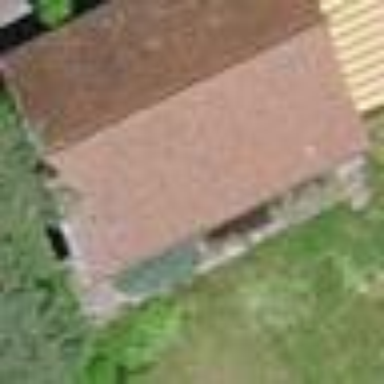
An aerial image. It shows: Shed building.